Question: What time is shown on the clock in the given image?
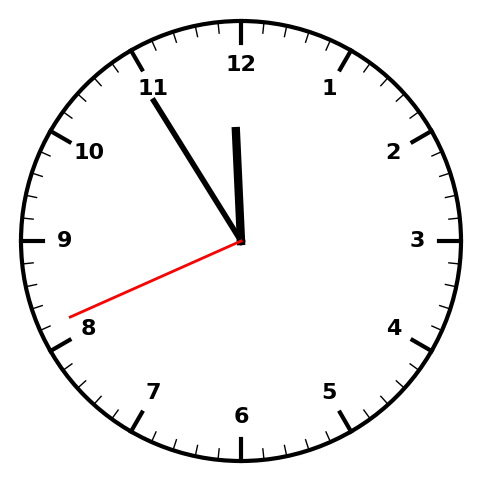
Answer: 11:54:41